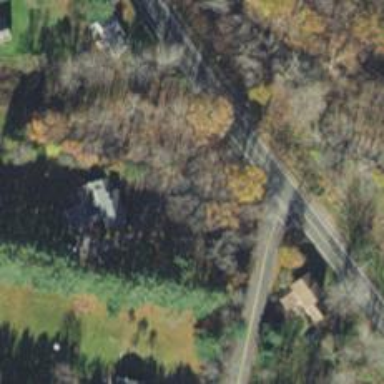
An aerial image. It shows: Residential driveway used as service road.